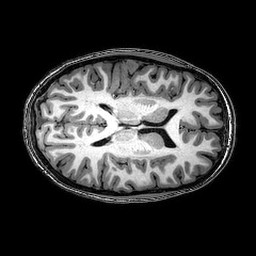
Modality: T1w
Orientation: axial
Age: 20
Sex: female
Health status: healthy
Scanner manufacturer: philips
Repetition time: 0.008165 s
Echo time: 0.00374 s